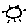
Label: sun